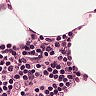
Metastatic tissue present: no